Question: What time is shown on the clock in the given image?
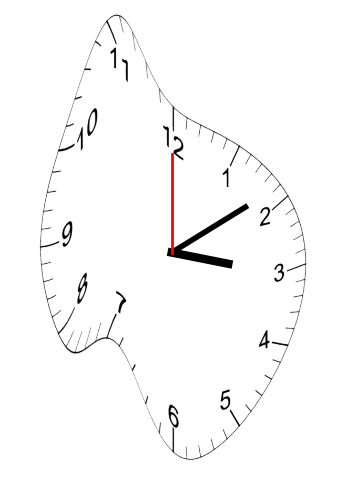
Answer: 03:09:00